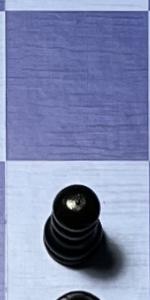
Label: Pawn_Black